Question: How many ricochets will a ball launched from (1.0, 1.0) at 5° need to hit the target at (9.0, 9.0)? The ball reflects perfectly off the arena walls and mirror-obstacles.
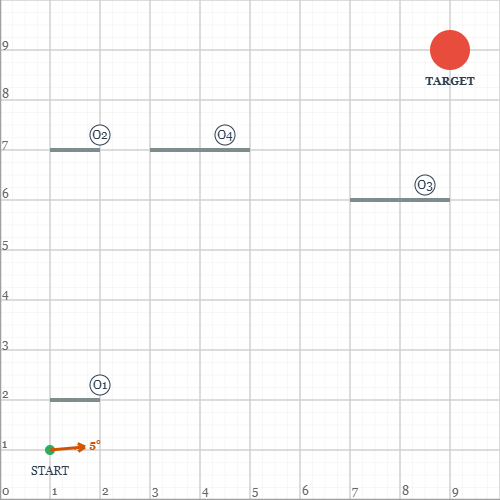
Answer: 8